Field crop: maize
Growth stage: 2
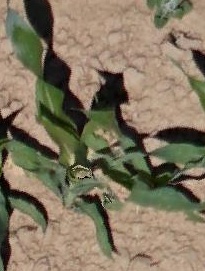
Species: maize